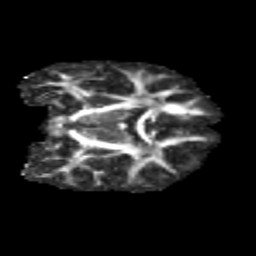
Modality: FA
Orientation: coronal
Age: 11
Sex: female
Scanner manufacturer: siemens
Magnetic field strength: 3 T
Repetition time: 3.8 s
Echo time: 0.07 s